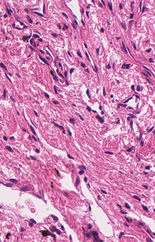
Tumor epithelial tissue: no
Tumor-associated stroma tissue: yes
Normal tissue: no